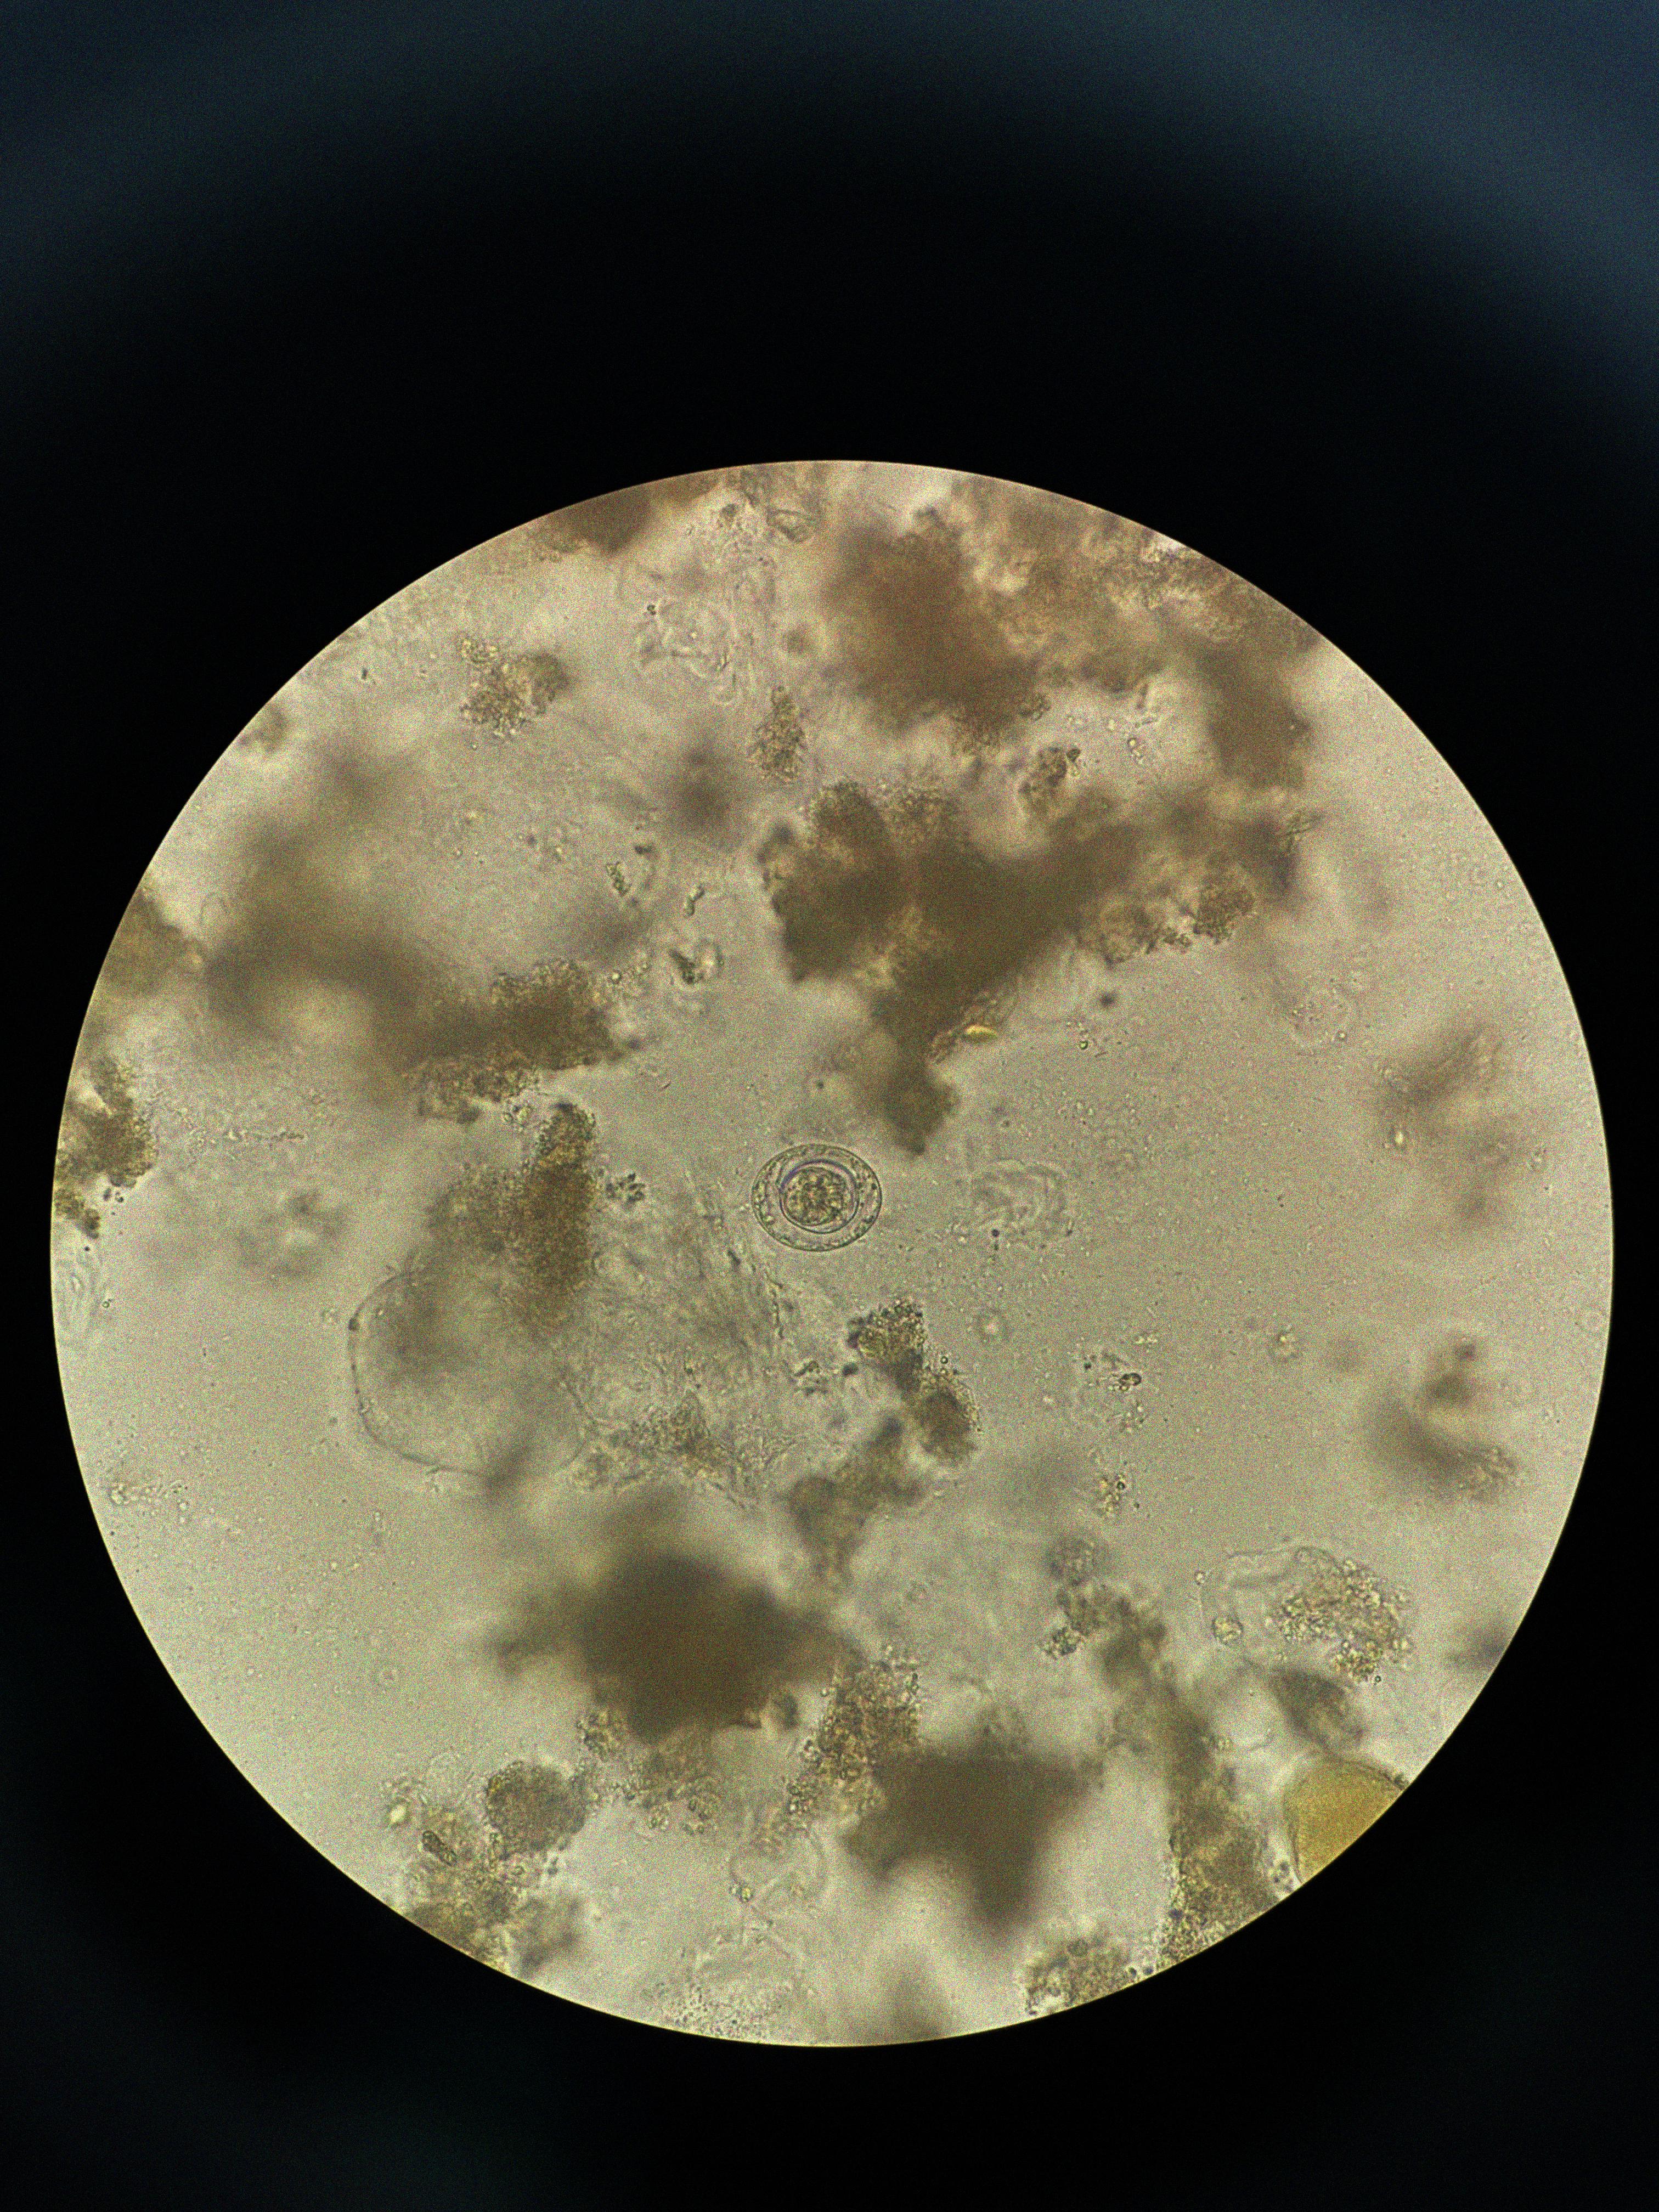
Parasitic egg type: Hymenolepis nana